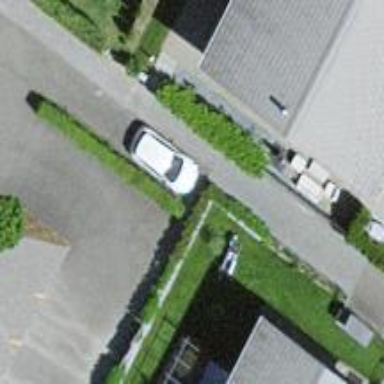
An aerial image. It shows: Hedge acting as barrier.